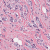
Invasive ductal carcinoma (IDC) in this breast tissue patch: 1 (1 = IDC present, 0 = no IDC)